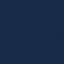
Label: SeaLake